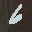
Label: 6